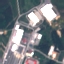
Land use / land cover: Industrial